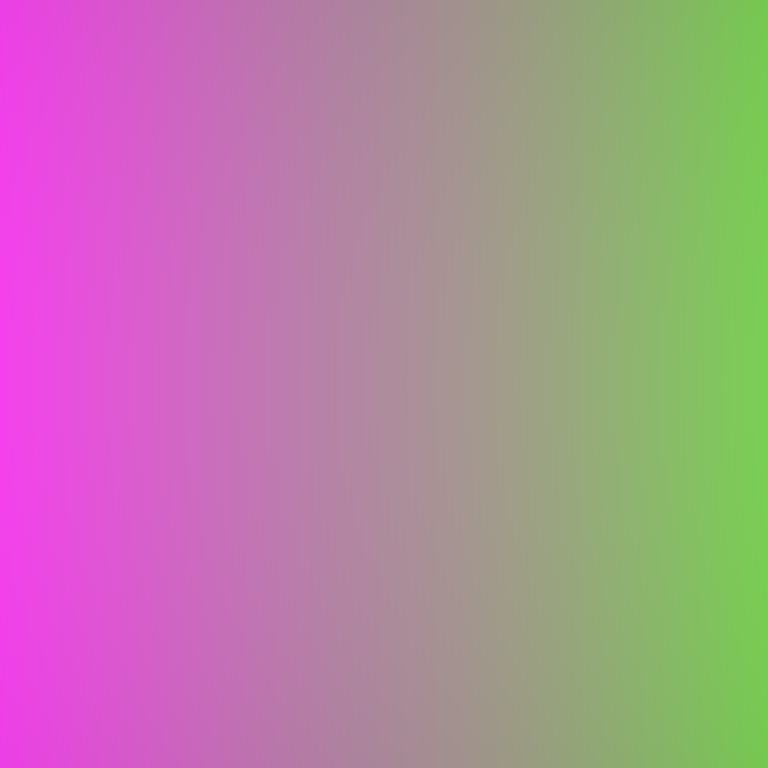
Abstract light effect, smooth gradient from vivid pink to bright green, energetic atmosphere, soft blend, no room, no furniture, no objects.